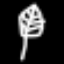
Label: leaf